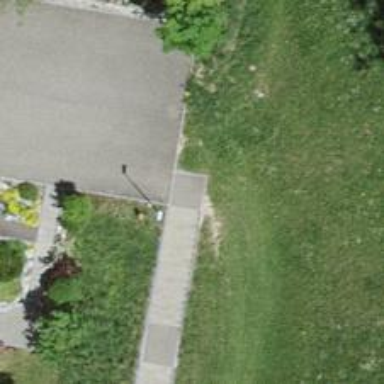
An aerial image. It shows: Road with steps.